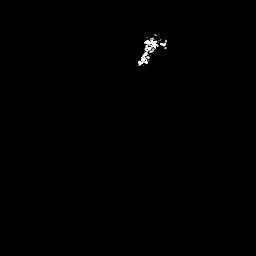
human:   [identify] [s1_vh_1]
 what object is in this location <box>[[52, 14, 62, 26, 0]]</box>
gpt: <ref>1 medium ship at the top</ref>